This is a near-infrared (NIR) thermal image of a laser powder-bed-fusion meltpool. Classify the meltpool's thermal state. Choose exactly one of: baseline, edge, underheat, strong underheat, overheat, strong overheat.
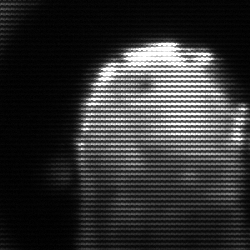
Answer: baseline